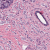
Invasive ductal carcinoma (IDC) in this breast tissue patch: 0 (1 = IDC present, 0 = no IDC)